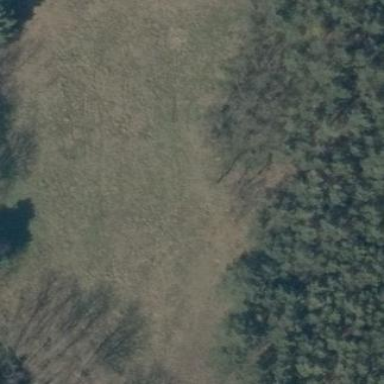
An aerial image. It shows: Beautiful meadow.